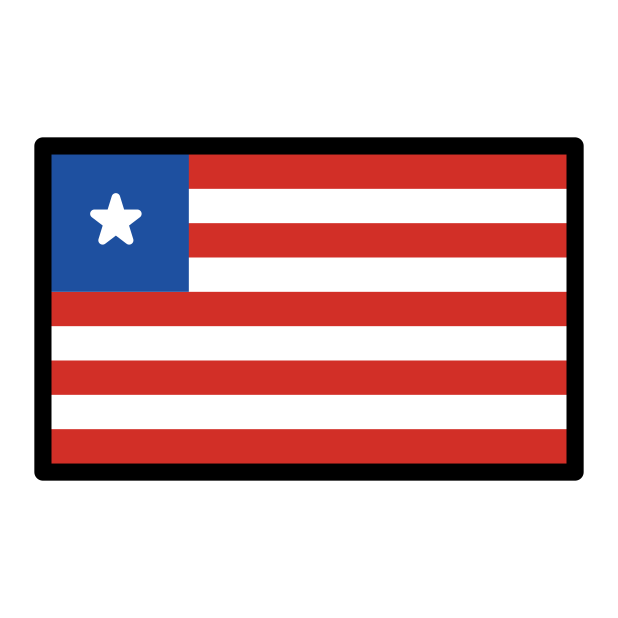
flag: Liberia